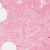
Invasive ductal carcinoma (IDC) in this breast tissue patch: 0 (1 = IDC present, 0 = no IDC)